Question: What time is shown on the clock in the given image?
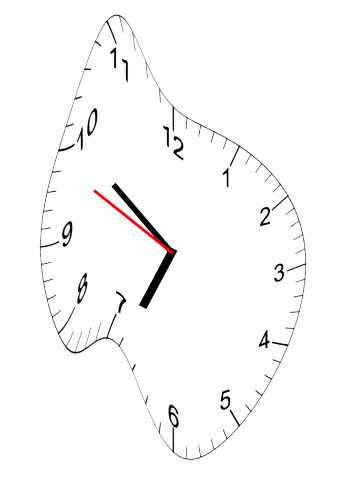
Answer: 06:50:49